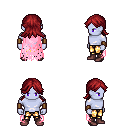
a pixel art fantasy rpg character, male body template, dark elf, purple skin, pink tattered cape, gold greaves, brunette loose hair, leather bracers, maroon shoes, four views (front, back, left, right), 2x2 character sprite sheet, small pixel art, hard edges, no anti-aliasing